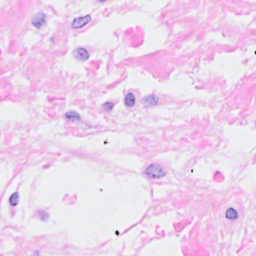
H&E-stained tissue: Breast